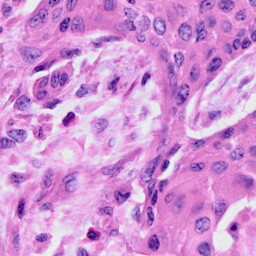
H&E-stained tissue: Cervix